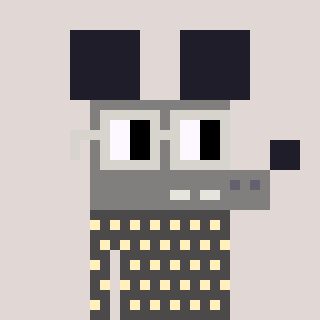
a pixel art character with square light gray glasses, a mouse-shaped head and a grayscale-colored body on a warm background